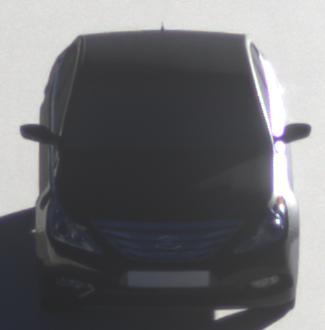
Make: Hyundai
Model: Sonata
Detailed model: Gen. 6 YF
Model produced from: 2009
Model produced until: 2016
Doors: 4
Color: black
Road condition: dry road
Daytime: sunrise or sunset
Contrast: high contrast